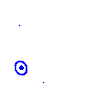
Particle: electron